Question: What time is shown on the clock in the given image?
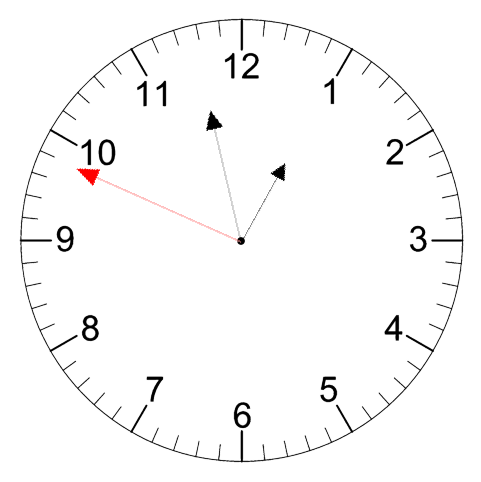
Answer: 12:57:49